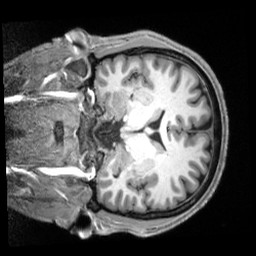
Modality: T1w
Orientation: coronal
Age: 28
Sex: male
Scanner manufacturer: siemens
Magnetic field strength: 3 T
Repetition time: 2.3 s
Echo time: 0.00229 s